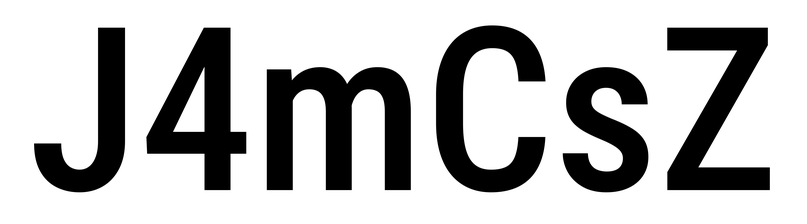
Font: Roboto_Condensed_Medium